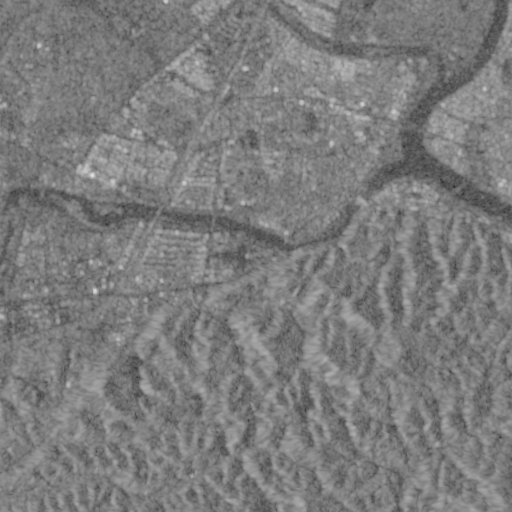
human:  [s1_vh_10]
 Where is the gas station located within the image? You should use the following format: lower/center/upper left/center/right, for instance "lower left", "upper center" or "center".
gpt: The gas station is located in the upper right of the image.
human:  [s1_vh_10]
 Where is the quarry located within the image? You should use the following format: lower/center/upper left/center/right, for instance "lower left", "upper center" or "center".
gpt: The quarry is located in the lower center of the image.
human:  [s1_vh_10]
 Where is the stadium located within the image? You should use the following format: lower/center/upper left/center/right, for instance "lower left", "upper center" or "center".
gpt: The stadium is located in the upper right of the image.
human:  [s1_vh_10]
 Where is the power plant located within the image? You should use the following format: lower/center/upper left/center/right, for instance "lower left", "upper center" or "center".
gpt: There is no power plant in the image.

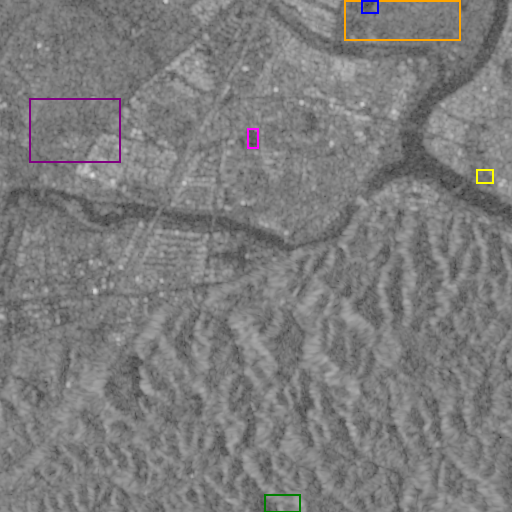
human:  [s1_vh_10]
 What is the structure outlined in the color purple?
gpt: The structure outlined in purple is a crop field.
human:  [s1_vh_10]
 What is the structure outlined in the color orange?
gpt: The structure outlined in orange is a park.
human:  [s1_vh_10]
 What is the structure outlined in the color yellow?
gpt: The structure outlined in yellow is a parking lot.
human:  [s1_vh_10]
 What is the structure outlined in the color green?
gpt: The structure outlined in green is a quarry.
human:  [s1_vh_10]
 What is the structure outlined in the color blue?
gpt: The structure outlined in blue is a stadium.
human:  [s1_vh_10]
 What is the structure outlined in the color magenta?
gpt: The structure outlined in magenta is a track.
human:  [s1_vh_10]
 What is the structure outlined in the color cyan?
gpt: There is no cyan outline.